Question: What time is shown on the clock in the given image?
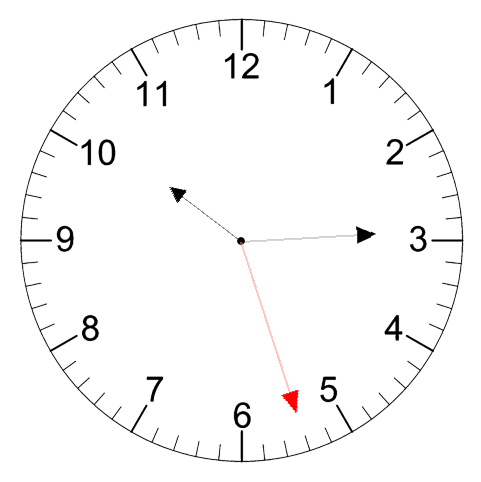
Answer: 10:14:27